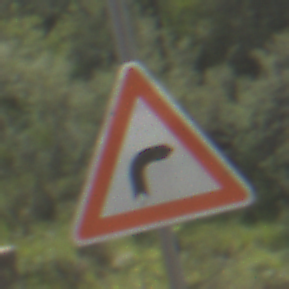
Verkehrszeichen: KurveRechts
Umgebung: Outdoor, Nature
Tageszeit: Midday
Wetter: PartlyCloudy
Licht: Natural
Jahreszeit: NotSpecified
Kontrast: HighContrast